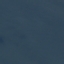
Land use / land cover: SeaLake